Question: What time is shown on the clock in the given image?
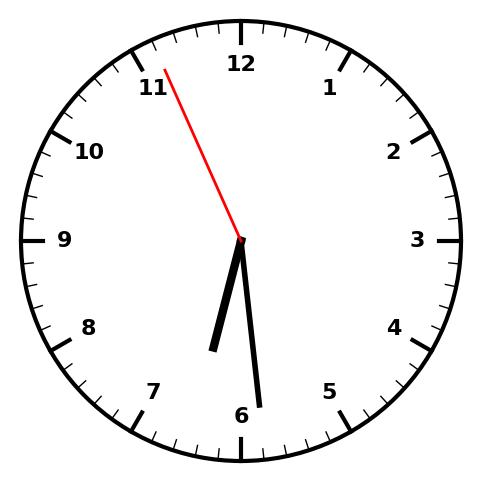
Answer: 06:28:56